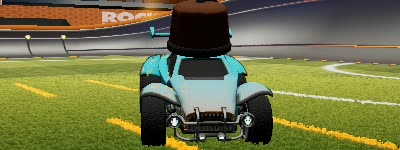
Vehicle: octane